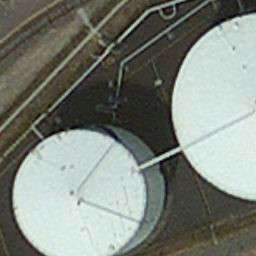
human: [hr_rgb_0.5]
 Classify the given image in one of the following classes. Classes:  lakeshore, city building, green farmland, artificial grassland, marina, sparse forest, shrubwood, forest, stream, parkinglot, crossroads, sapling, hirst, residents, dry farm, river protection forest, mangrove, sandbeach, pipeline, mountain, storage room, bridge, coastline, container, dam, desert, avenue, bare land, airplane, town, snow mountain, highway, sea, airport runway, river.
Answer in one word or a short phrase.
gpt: storage room